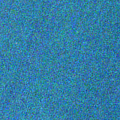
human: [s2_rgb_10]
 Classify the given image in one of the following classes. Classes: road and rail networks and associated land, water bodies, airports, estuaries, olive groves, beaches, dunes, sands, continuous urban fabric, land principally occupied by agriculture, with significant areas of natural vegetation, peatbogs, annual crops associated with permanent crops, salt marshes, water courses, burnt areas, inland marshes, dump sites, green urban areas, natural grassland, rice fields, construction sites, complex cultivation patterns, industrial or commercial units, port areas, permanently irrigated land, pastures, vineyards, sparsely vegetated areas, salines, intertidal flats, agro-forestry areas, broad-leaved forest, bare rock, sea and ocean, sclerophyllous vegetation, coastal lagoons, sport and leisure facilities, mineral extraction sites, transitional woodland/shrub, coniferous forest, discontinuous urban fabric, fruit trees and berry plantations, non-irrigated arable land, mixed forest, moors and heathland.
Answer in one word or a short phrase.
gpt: sea and ocean